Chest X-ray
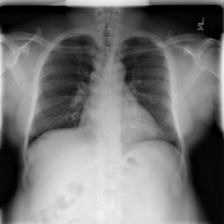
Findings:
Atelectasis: negative
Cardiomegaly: negative
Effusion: negative
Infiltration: negative
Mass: negative
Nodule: negative
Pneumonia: negative
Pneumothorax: negative
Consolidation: negative
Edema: negative
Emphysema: negative
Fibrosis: negative
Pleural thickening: negative
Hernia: negative